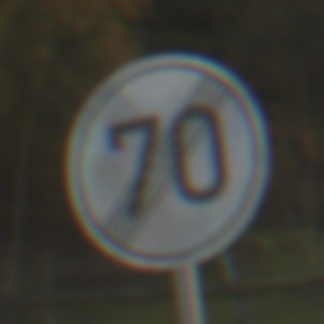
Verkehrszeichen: EndeGeschwindigkeit70
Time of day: SunriseSunset
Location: Outdoor (Nature)
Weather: PartlyCloudy
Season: NotSpecified
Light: Natural